Interaction volume radius: 10 \u00c5
Interaction volume height: 20 \u00c5
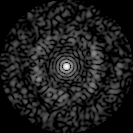
Disorder parameter: 0.8153